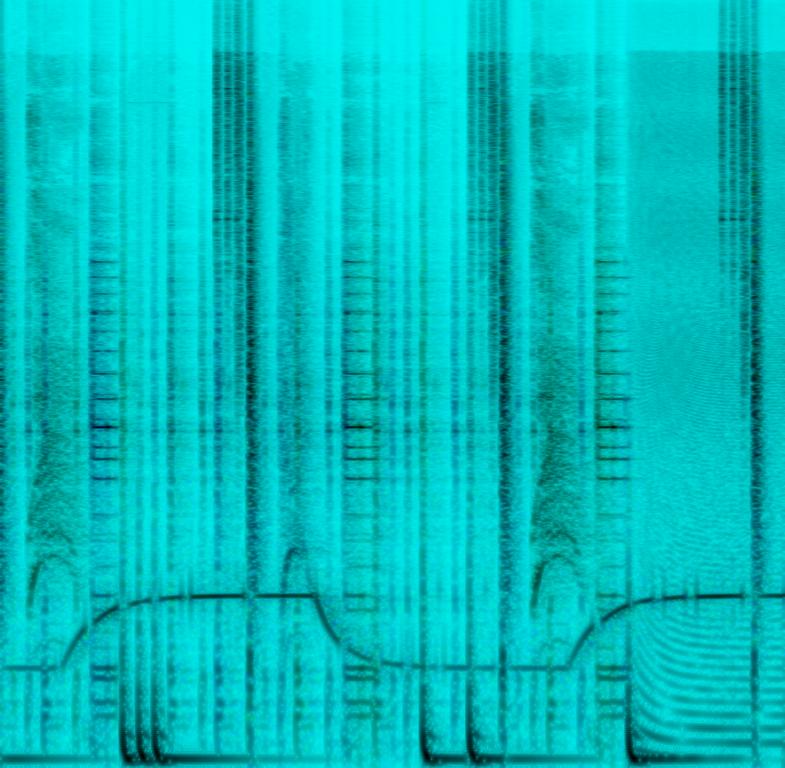
This is an R&B and hip hop inspired instrumental. The drum pattern is 808 kick heavy and typically found in hip hop. The main melodic instruments are the fuzzy bass which plays long sustained notes, and there's also a beeping synth which sounds like the tones of old morse code machines. There are sound effects like a laughing man, children chanting, and a muffled shouting sound.